Question: How should I remove the stretch at the end of a listview?

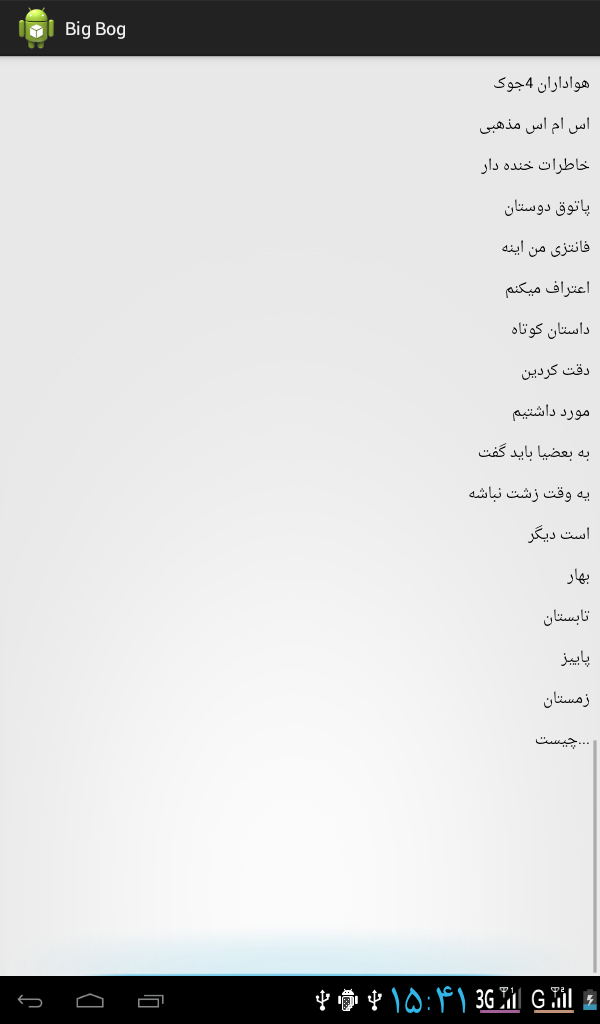
Answer: Set in your xml , property of ListView like this:-
'''
android:fadingEdge="none"
android:overScrollMode="never"
'''